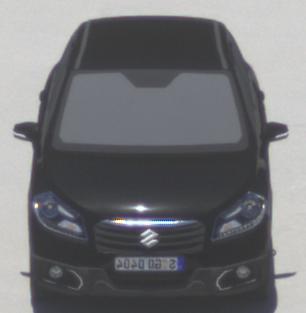
Make: Suzuki
Model: SX4 S-Cross 1.6
Detailed model: SX4 (II) S-Cross
Model produced from: 2013/10
Model produced until: 2015/08
Doors: 5
Color: black
Road condition: dry road
Daytime: midday
Contrast: high contrast